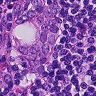
Metastatic tissue present: yes